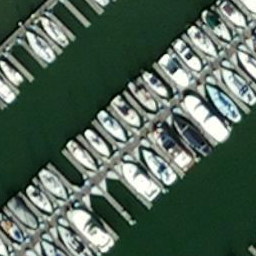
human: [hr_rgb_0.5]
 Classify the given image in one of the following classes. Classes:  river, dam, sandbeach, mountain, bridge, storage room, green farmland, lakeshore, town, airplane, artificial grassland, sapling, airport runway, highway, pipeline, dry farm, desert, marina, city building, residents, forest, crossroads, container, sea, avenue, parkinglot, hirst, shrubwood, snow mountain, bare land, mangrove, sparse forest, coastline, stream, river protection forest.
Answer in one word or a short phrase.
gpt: marina